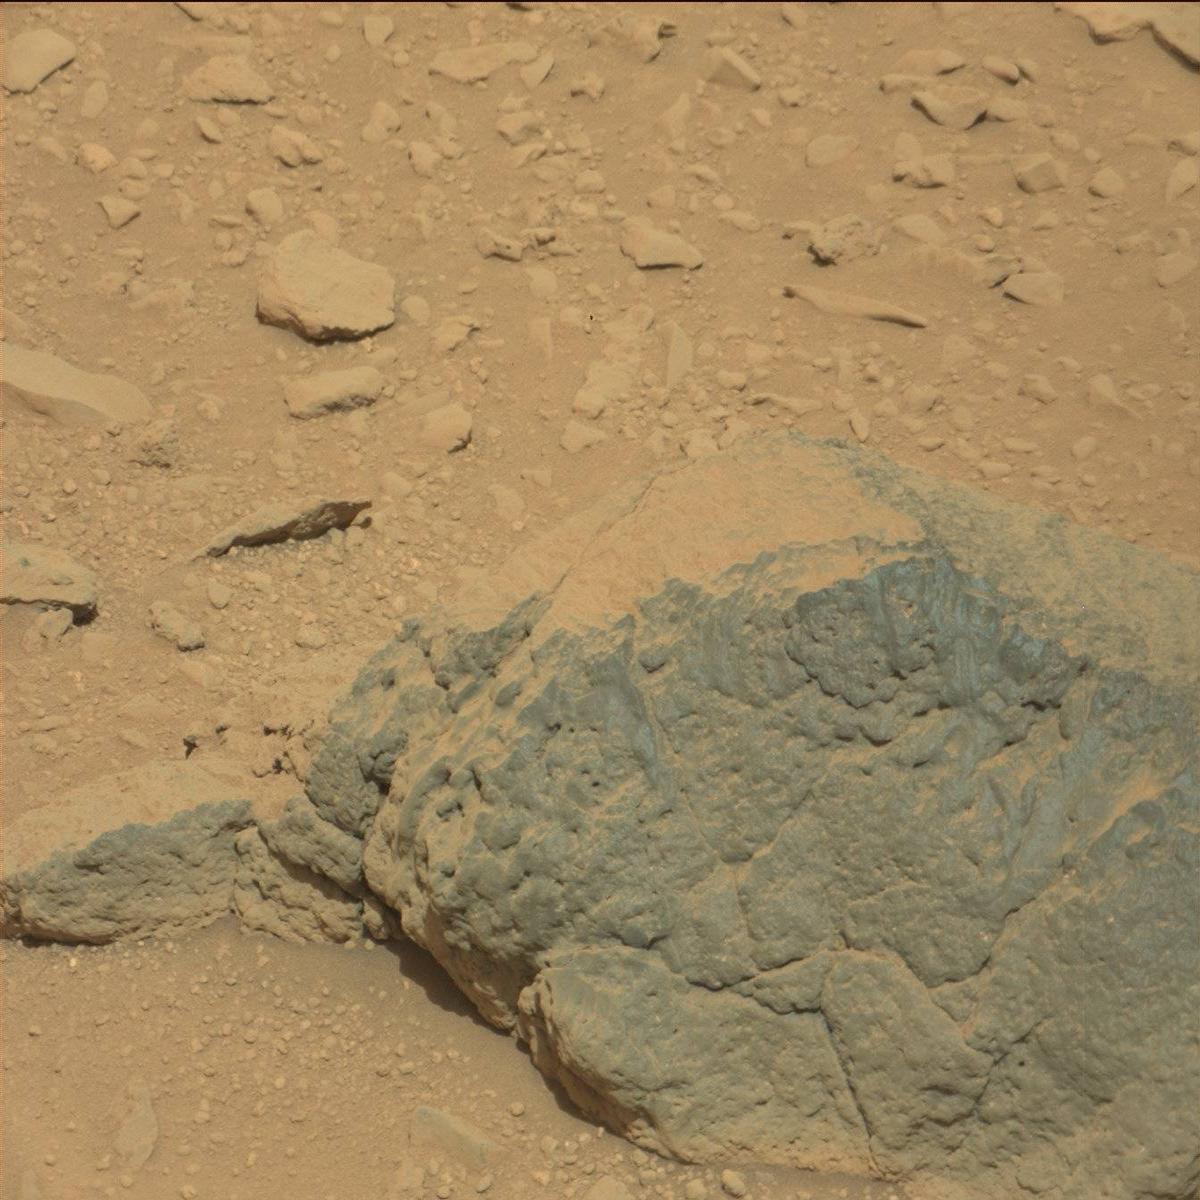
Terrain classes present: Bedrock, Sand / Soil